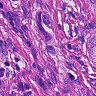
Metastatic tissue present: yes